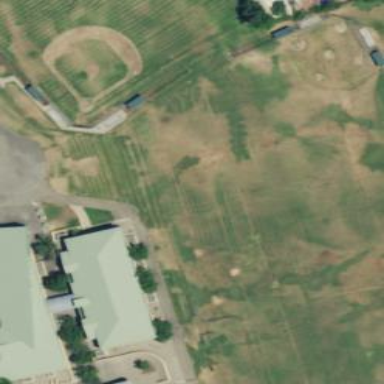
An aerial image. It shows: Baseball pitch for leisure and sports activities.